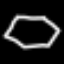
Label: octagon